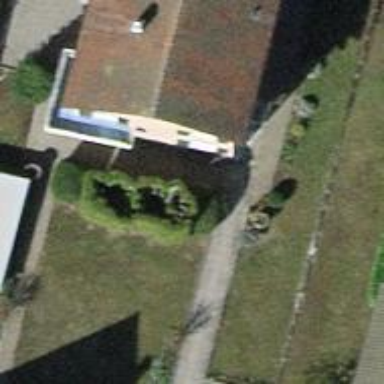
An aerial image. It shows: Detached building.